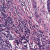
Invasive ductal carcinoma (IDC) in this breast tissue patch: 1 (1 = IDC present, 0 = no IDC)